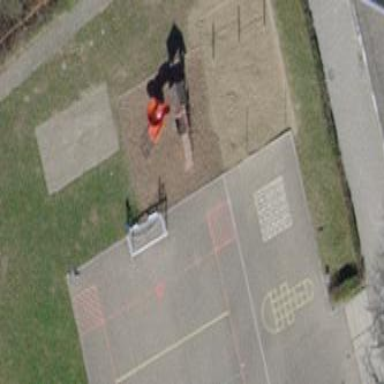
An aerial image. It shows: Playground area for leisure land.